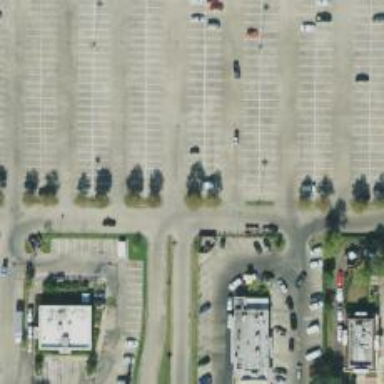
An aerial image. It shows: Parking space.